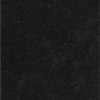
Label: dusty